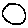
Label: circle